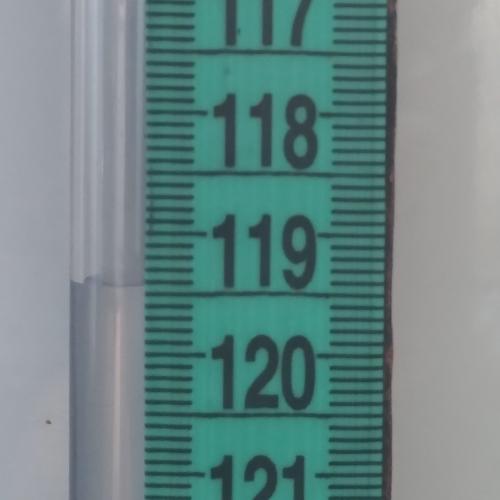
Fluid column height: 119.4 cm